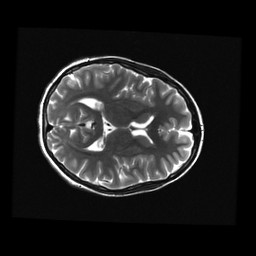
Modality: T2w
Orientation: axial
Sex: female
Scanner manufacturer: ge
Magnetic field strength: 3 T
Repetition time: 5 s
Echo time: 0.101 s